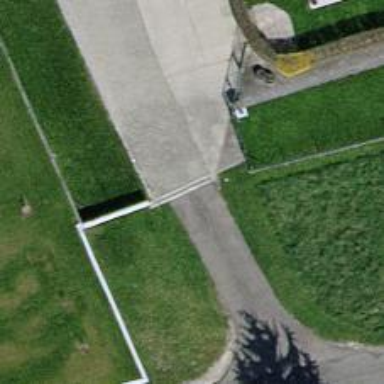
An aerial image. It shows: Gate.